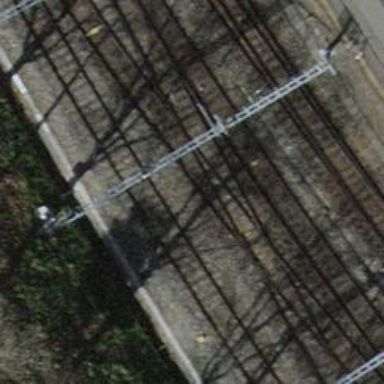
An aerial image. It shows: Single-track railway siding with electrified contact lines.